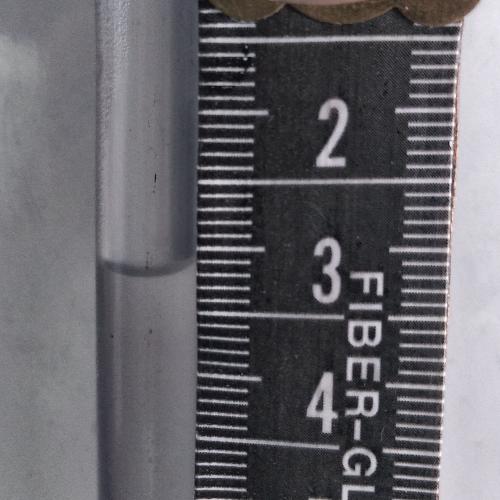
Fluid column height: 3.2 cm